Field crop: maize
Growth stage: 2
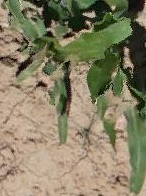
Species: maize